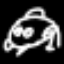
Label: frog